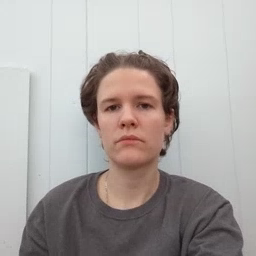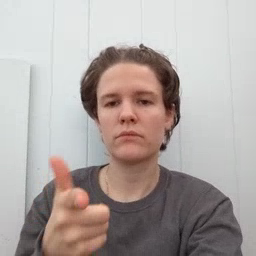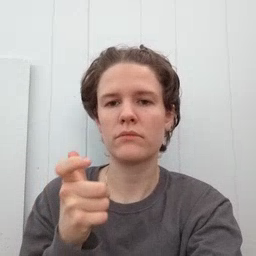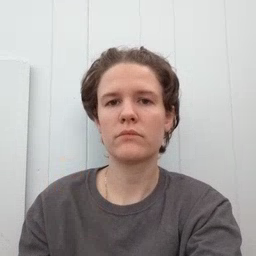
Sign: fast